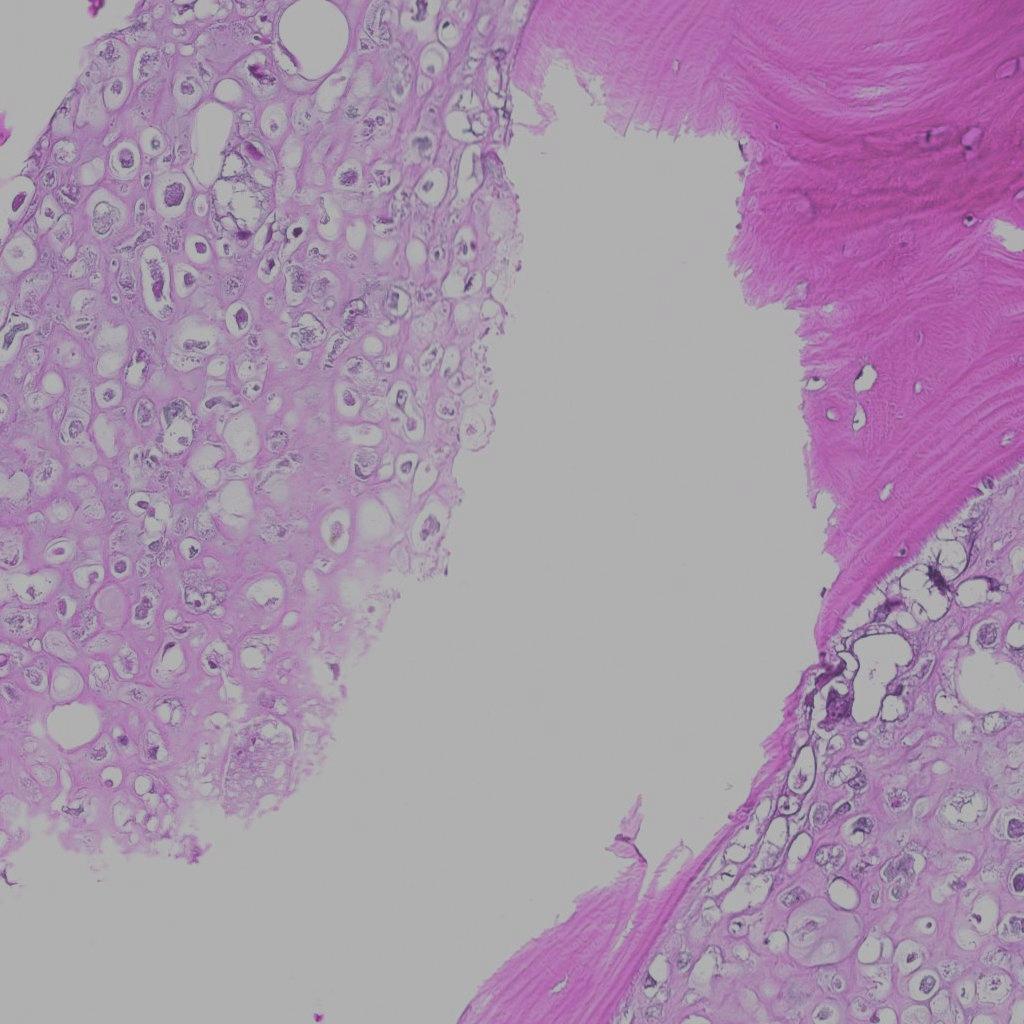
Label: Viable